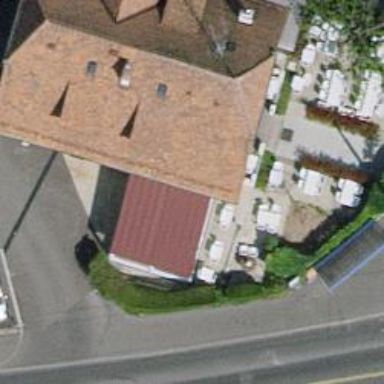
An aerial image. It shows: Restaurant.